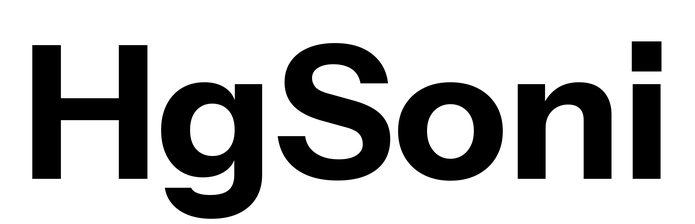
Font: InstrumentSans_Bold